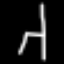
Label: chair